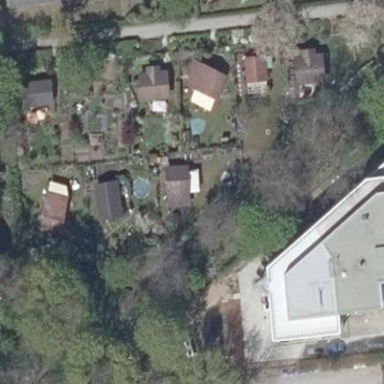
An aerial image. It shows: Allotments area.